Aerial crown-view tile of a tropical tree (Barro Colorado Island, Panama), acquired 20250818:
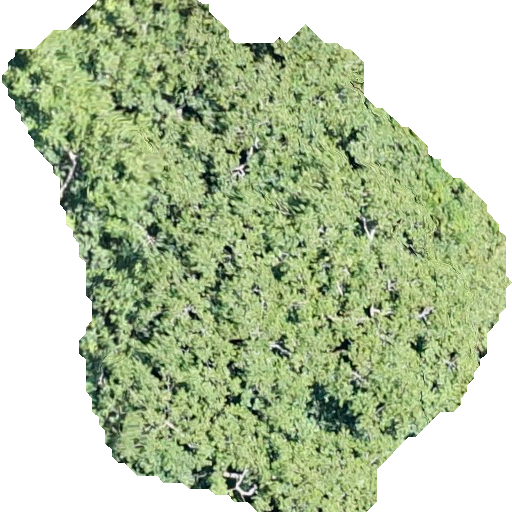
Species: Spondias radlkoferi
GBIF accepted scientific name: Spondias radlkoferi
Crown area: 253.864 m²